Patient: sex F, age 71
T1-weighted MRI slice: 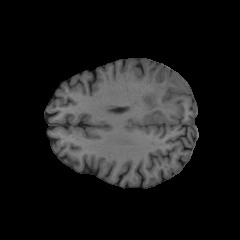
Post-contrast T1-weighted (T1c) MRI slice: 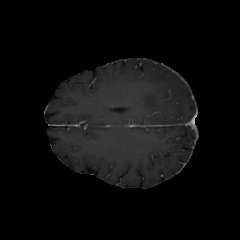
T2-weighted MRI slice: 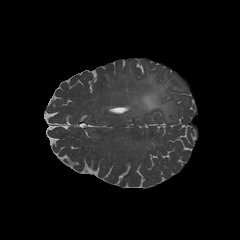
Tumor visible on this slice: yes
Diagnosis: Astrocytoma, IDH-mutant
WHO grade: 2